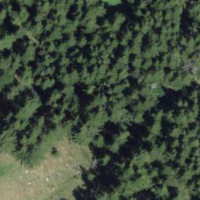
EUNIS habitat code: 41
Species observed at this site:
Hesperia comma
Chrysotoxum fasciolatum
Megasyrphus erratica
Megalodontes cephalotes
Erebia medusa
Aporia crataegi